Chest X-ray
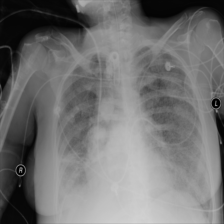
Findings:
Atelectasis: negative
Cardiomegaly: negative
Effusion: negative
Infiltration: negative
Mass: negative
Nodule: negative
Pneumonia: negative
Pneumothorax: negative
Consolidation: negative
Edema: negative
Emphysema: negative
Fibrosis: negative
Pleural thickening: negative
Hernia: negative